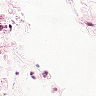
Metastatic tissue present: no